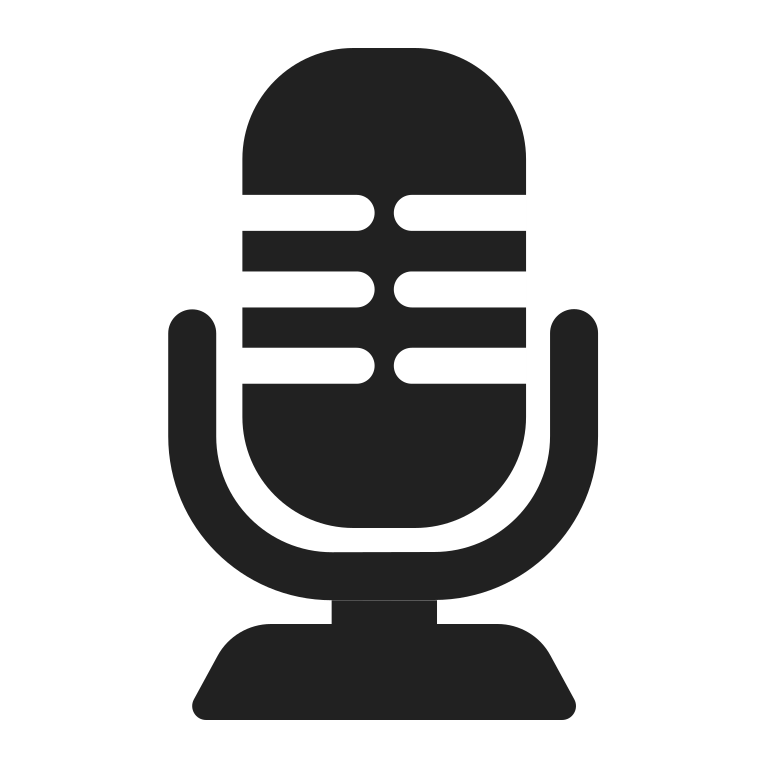
studio microphone high contrast